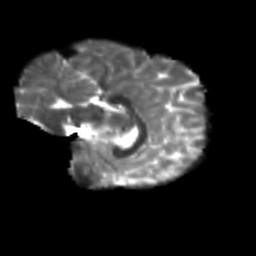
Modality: T2w
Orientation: sagittal
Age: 10
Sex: female
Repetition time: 9.512 s
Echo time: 0.089 s